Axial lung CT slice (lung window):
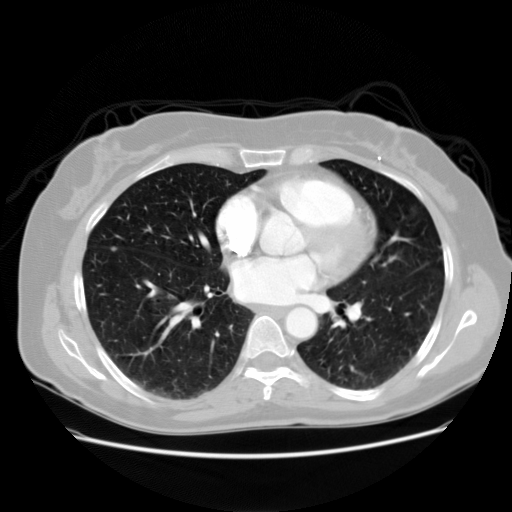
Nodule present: yes
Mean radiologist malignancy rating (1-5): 3